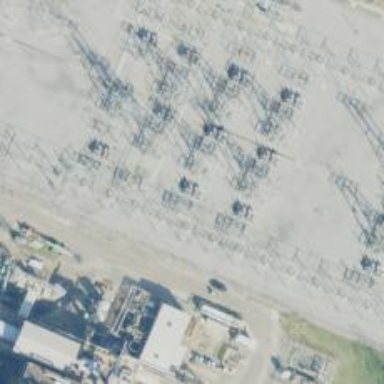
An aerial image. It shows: Switch for power supply.